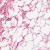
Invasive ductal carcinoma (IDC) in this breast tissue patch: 0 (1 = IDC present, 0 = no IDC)